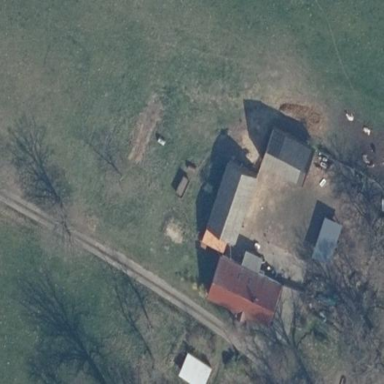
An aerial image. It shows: Farmyard area.